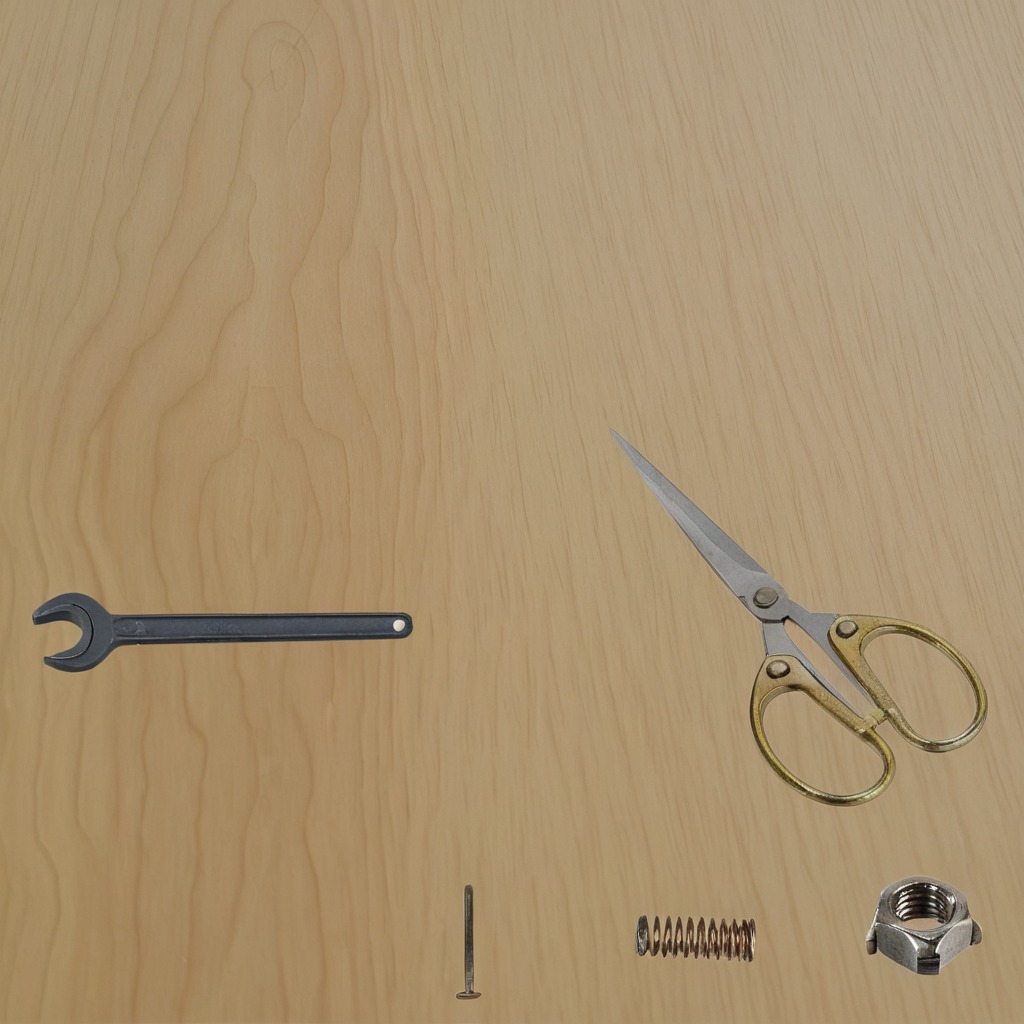
A wrench is lying on the plywood surface.